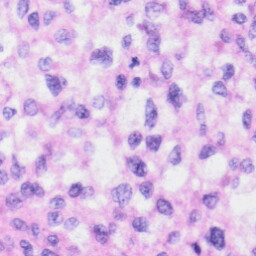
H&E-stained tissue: Liver